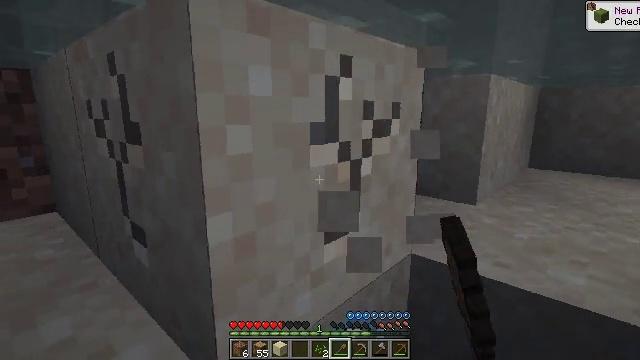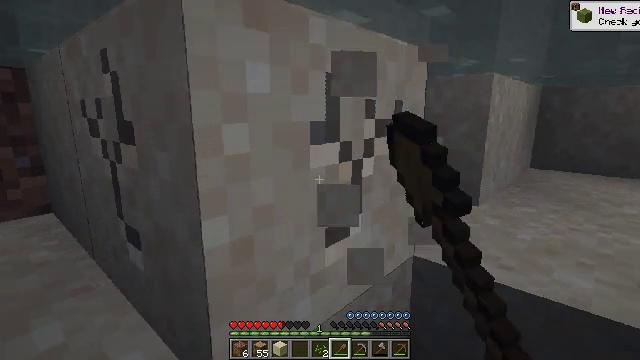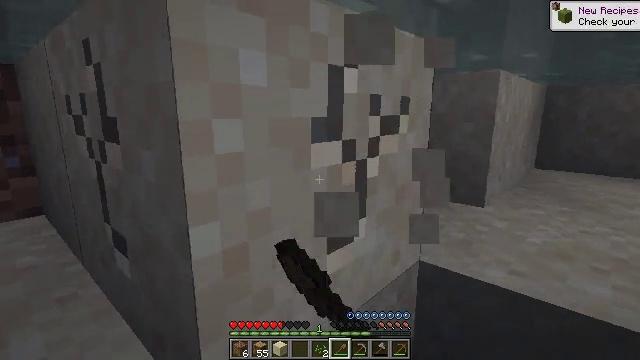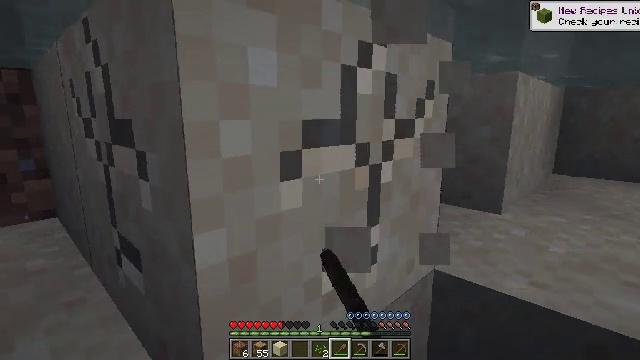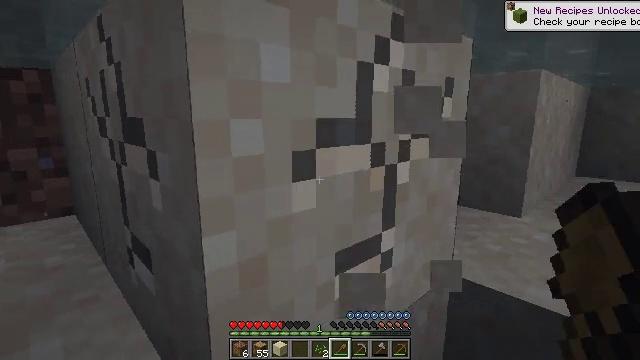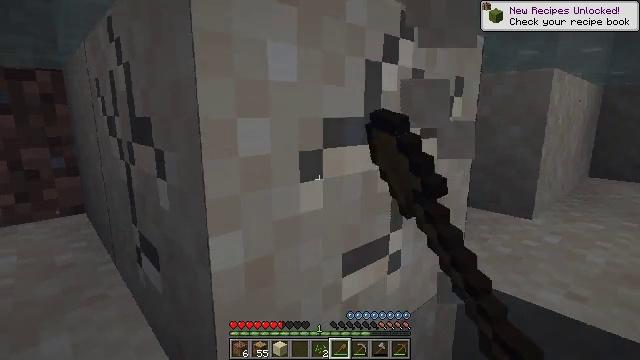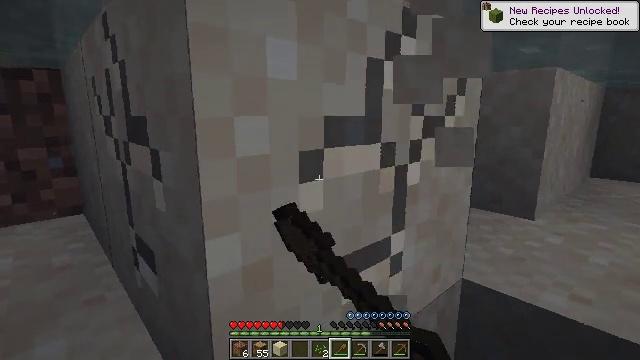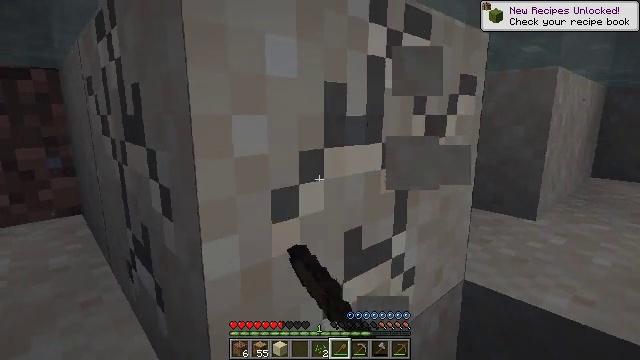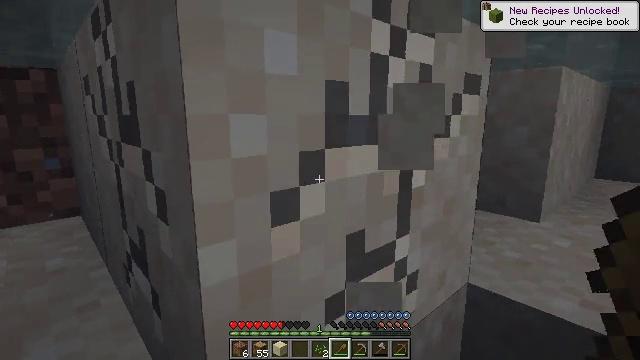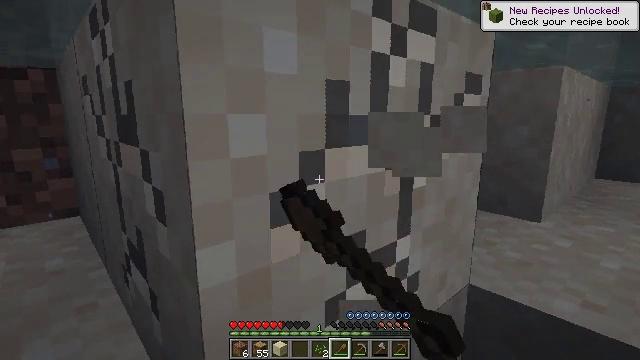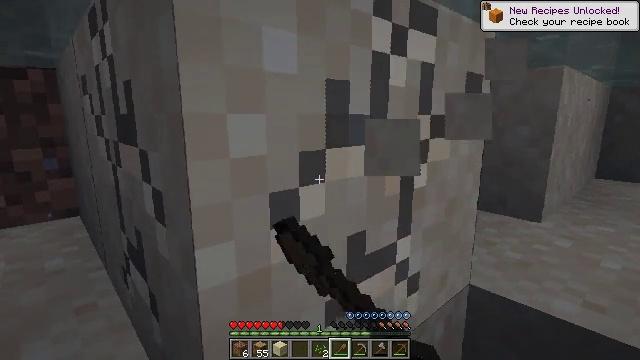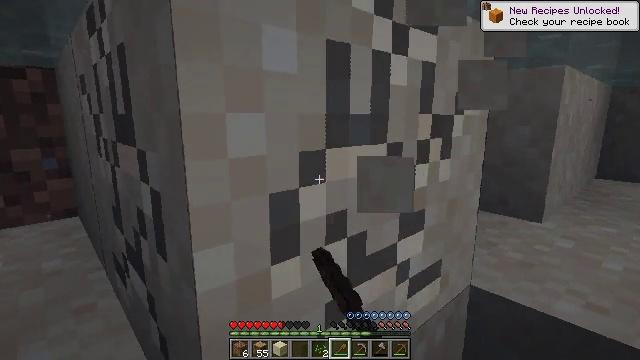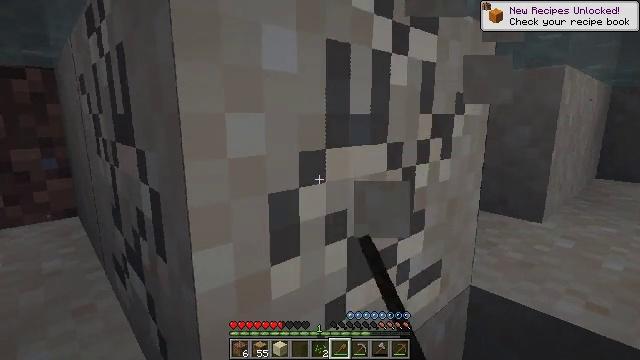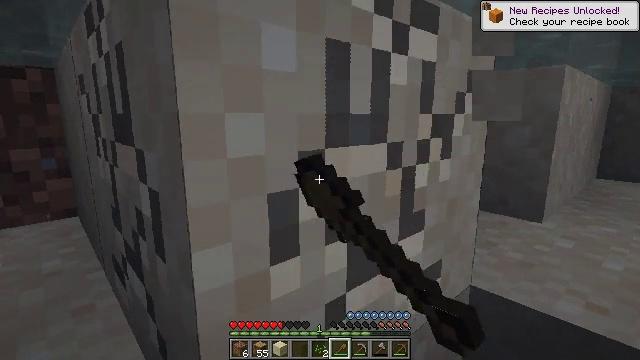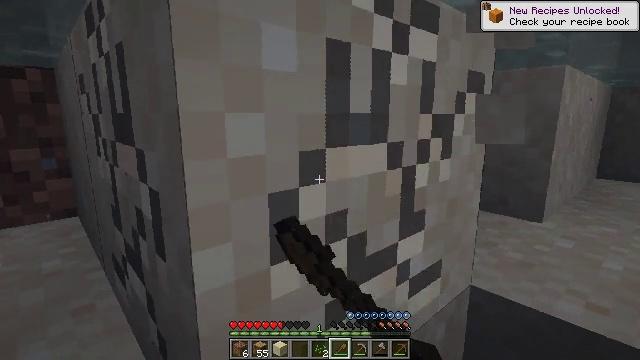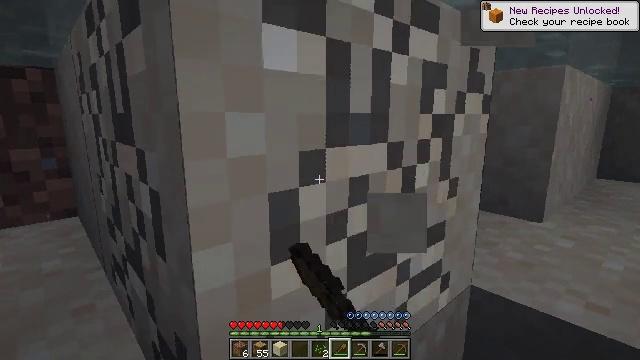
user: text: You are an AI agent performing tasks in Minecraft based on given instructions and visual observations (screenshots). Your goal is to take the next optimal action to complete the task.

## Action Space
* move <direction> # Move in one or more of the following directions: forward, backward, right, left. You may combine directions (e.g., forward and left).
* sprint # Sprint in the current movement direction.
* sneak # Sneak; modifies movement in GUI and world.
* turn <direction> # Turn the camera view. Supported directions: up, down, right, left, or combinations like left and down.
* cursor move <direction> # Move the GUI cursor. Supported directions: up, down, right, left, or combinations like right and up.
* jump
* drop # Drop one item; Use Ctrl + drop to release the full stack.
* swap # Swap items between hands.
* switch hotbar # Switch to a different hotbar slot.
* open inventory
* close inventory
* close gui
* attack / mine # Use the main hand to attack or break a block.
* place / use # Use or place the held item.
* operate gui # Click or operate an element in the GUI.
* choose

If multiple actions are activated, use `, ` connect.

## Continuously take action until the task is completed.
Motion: motion action
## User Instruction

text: Gather sand from the desert.
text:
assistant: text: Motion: attack / mine
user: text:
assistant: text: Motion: attack / mine
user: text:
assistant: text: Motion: turn left, attack / mine
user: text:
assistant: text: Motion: turn left, attack / mine
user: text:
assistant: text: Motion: turn left, attack / mine
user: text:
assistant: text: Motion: attack / mine
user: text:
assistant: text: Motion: attack / mine
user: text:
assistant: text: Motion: attack / mine
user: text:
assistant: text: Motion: attack / mine
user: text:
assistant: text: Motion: attack / mine
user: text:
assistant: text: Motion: attack / mine
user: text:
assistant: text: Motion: attack / mine
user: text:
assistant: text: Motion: attack / mine
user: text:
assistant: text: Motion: attack / mine
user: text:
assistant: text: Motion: attack / mine
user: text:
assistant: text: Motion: attack / mine
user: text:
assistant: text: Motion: attack / mine
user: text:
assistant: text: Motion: attack / mine
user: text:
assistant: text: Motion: attack / mine
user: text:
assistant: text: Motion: attack / mine
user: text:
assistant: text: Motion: attack / mine
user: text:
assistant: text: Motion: attack / mine
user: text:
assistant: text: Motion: attack / mine
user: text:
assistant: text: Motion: attack / mine
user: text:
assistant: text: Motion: move forward, attack / mine
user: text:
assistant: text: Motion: move forward, attack / mine
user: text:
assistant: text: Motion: move forward, attack / mine
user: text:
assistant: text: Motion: move forward, attack / mine
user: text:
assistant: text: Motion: move forward, turn left and down, attack / mine, jump
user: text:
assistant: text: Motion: move forward, turn left and down, attack / mine, jump